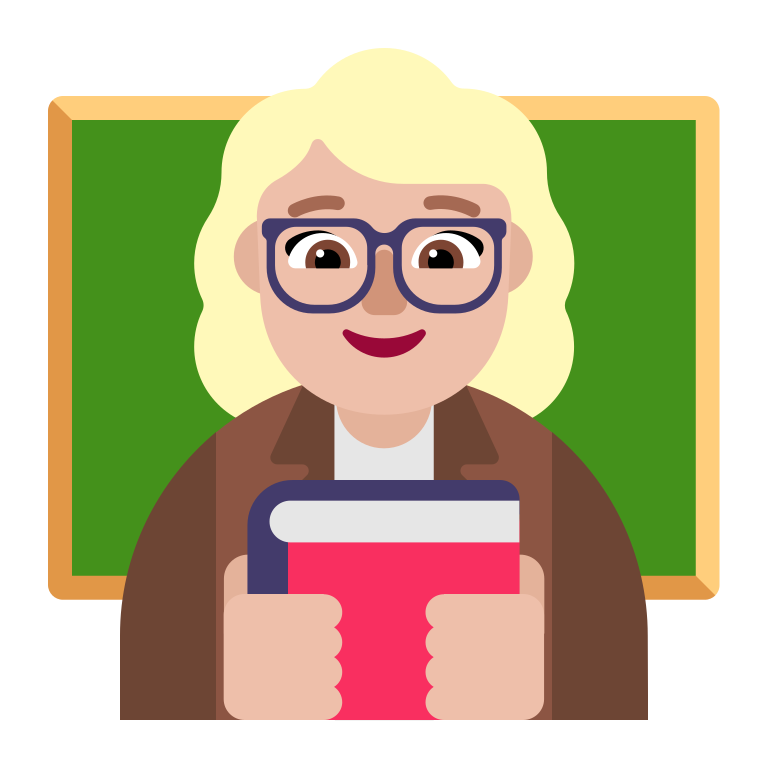
woman teacher flat  light